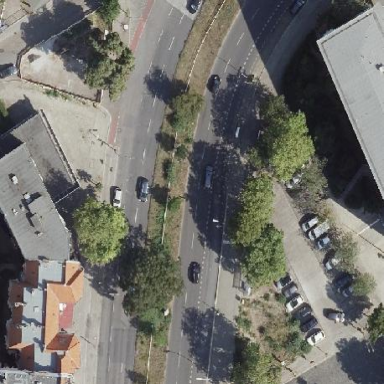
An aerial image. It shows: Traffic island covered with grass.